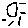
Label: sun